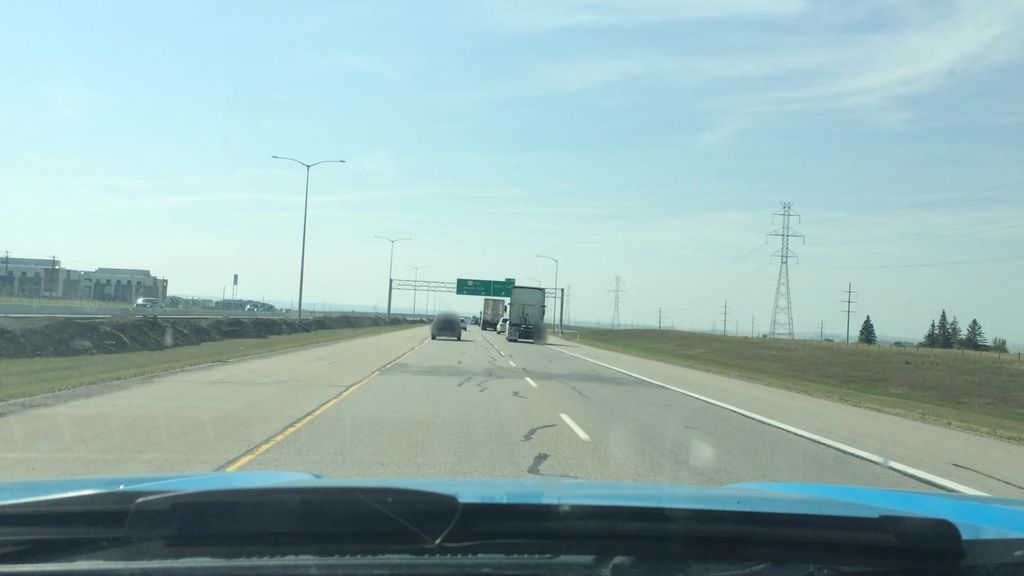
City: calgary